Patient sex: F
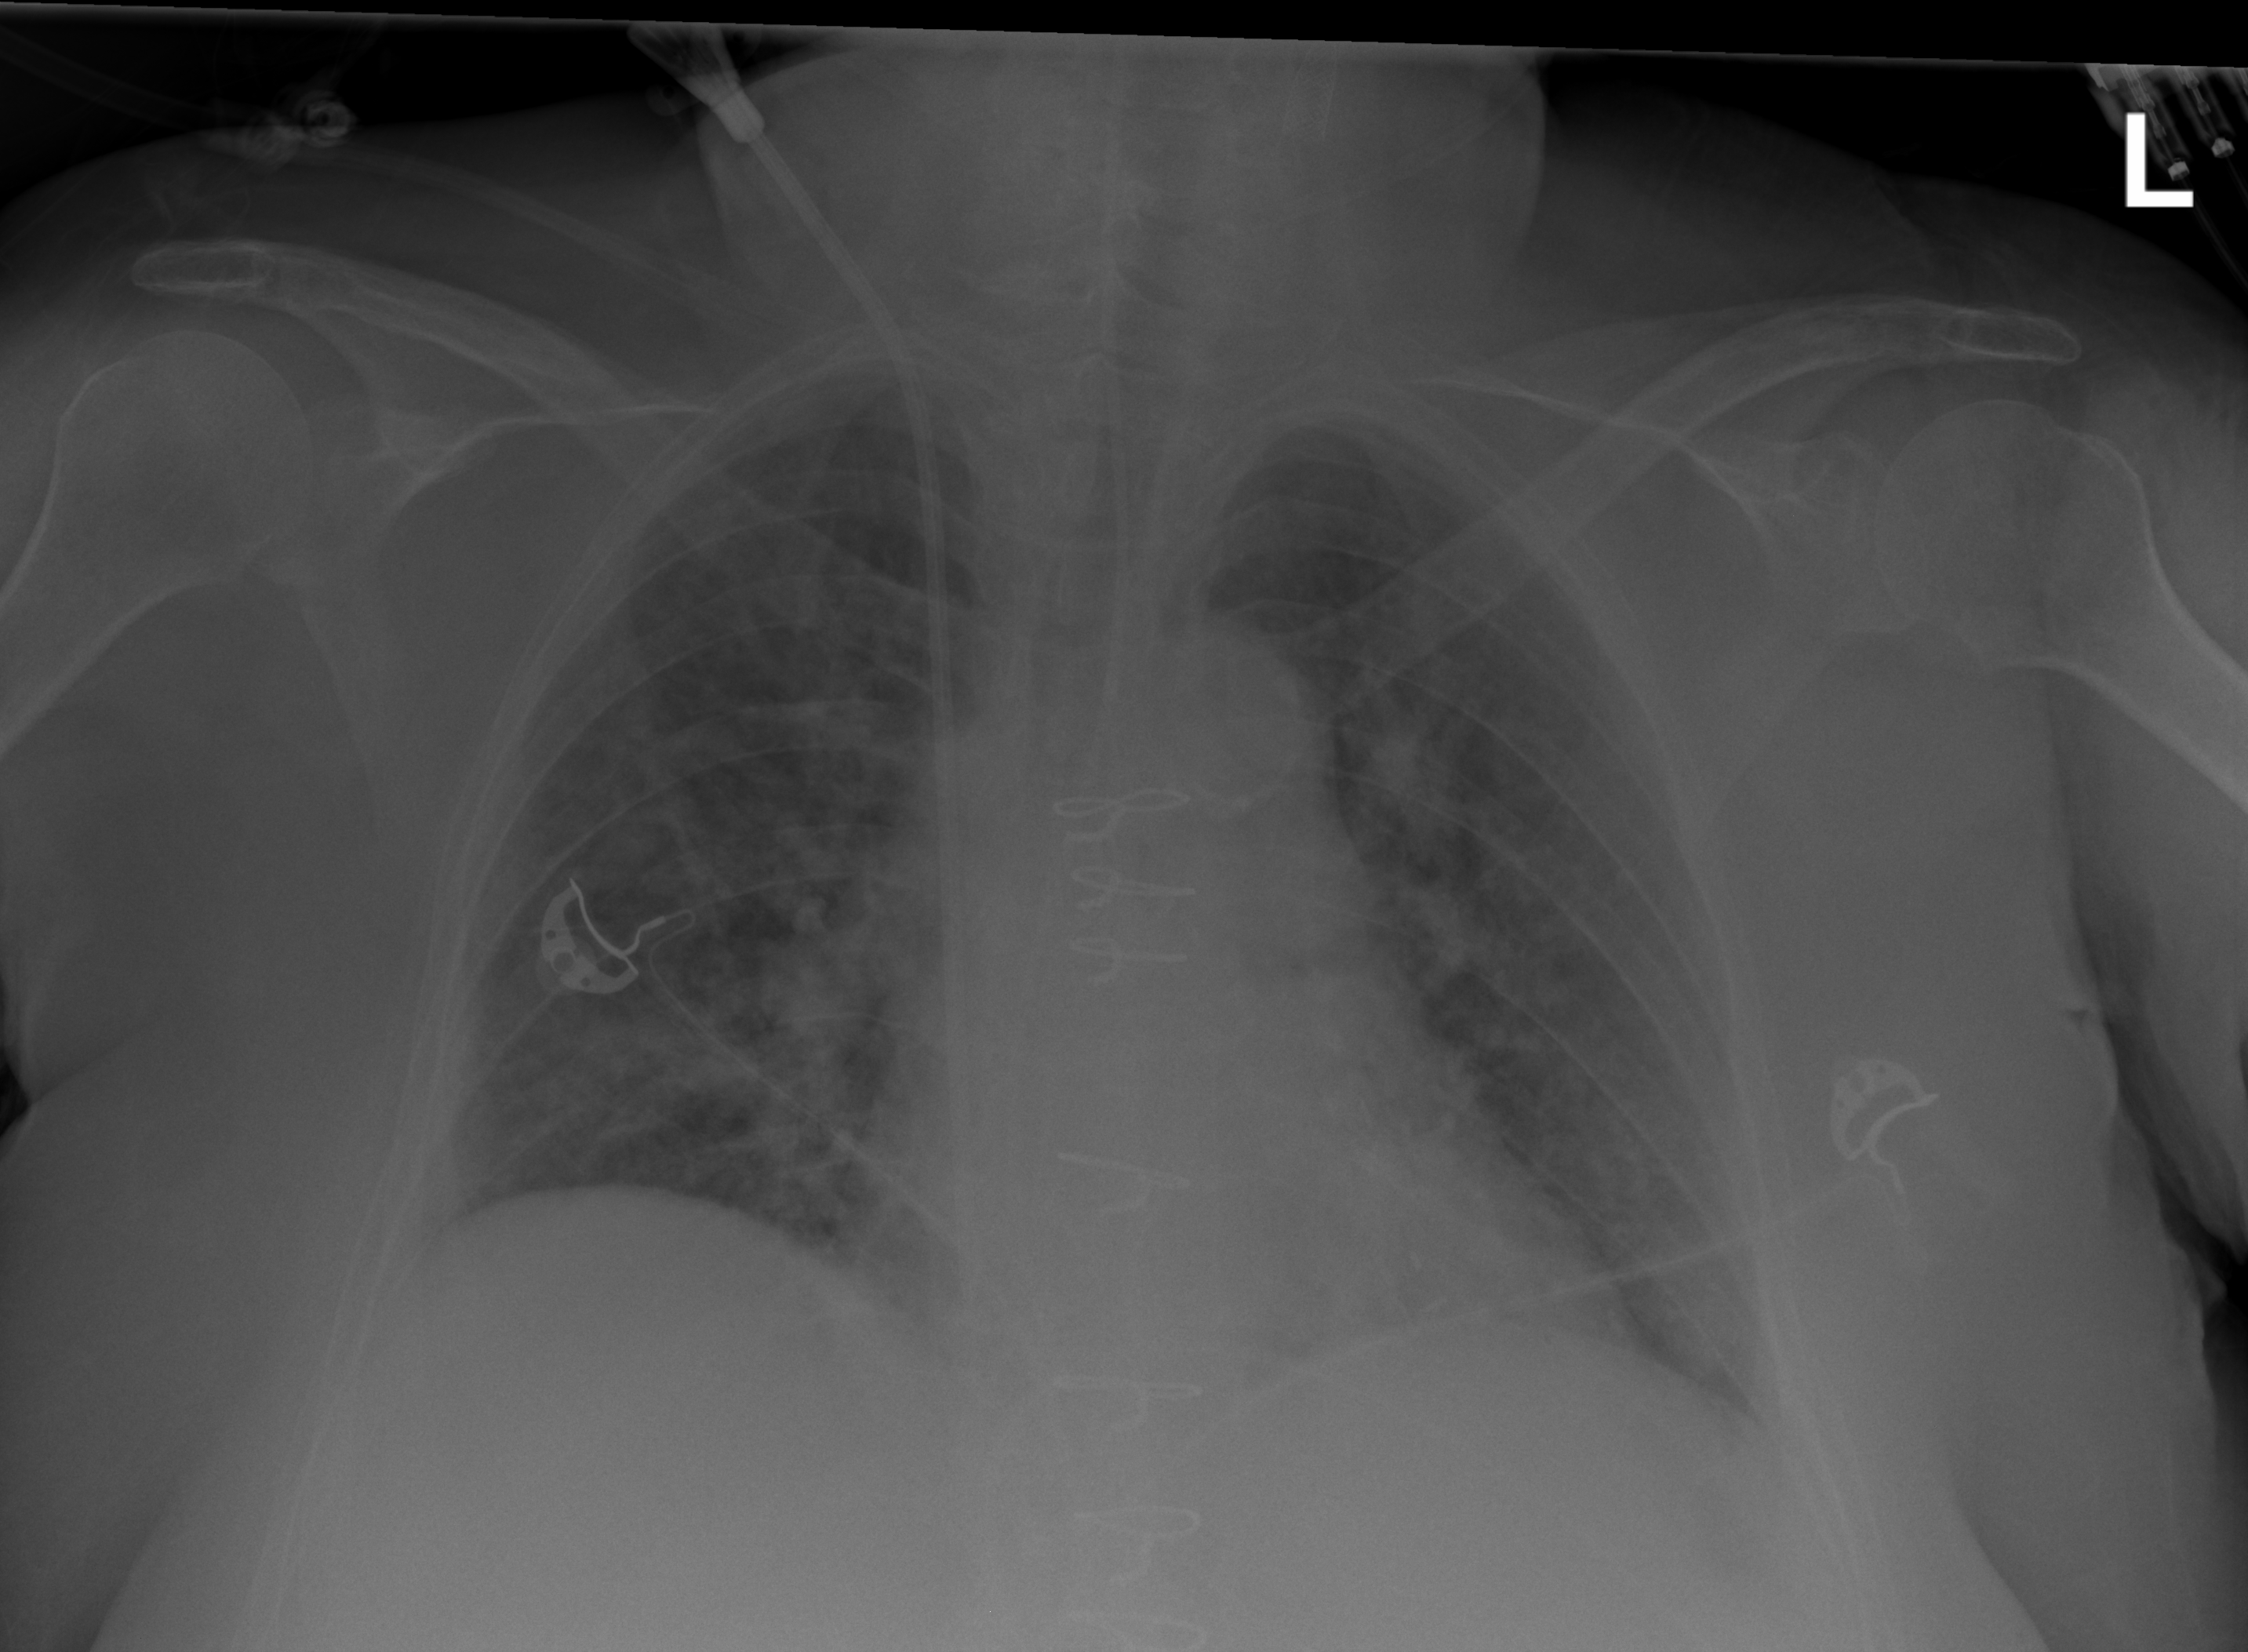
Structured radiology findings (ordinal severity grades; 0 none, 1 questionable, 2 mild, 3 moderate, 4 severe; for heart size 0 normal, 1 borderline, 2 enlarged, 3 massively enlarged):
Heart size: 1
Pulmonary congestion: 3
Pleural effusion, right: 0
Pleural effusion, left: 0
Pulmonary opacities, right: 3
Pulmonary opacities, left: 3
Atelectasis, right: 2
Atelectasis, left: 0